Question: In my application, various db Kind are defined with numbers of kind's properties(some are indexed and some aren't indexed)
But am surprised, after seeing, size spacing around 950 MB in 20 GB,

Is there any way to optimise this?
: at few properties of kinds doesn't have default values, Do i need to define default values?
Ex.
'''
class terminals(db.Model):
location_code = db.StringProperty()
terminal_code = db.StringProperty(default='')
pass_code = db.StringProperty(indexed=False)
print_format = db.StringProperty(indexed=False)
start_invoice_no = db.IntegerProperty(indexed=False, default=1)
next_invoice_no = db.IntegerProperty(indexed=False)
use_jzebra = db.BooleanProperty(default=False, indexed=False)
last_doc_details = db.TextProperty(default='{}')
last_modified_on = db.DateTimeProperty(auto_now=True)
'''
And also, some of the properties are rarely used.
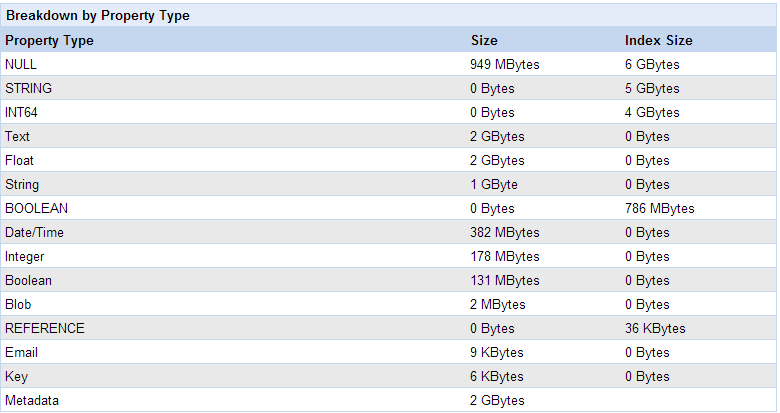
Answer: You can shorten the names for the datastore properties themselves when you construct them as I believe they also count towards the total storage limits.
'''
username = ndb.StringProperty(name='un')
username = db.StringProperty(name='un')
'''
and you can refer to '.username' but it'll be stored as ''un'' in the datastore, saving precious bytes.
So perhaps your null fields have 'long' names and there are many instances of them.
Link for db: <URL>
'''
name
'''
> The storage name for the property, used in queries. This defaults to the attribute name used for the property. Because model classes have attributes other than properties (which cannot be used for properties), a property can use name to use a reserved attribute name as the property name in the datastore, and use a different name for the property attribute. See Disallowed Property Names for more information.